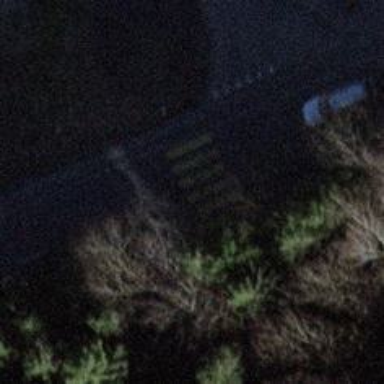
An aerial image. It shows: Uncontrolled zebra crossing on the road.